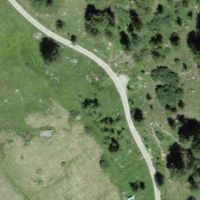
EUNIS habitat code: 26
Species observed at this site:
Ranunculus platanifolius
Senecio ovatus
Alnus incana
Petasites albus
Pinguicula leptoceras